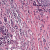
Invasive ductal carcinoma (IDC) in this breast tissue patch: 1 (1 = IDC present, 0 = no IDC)